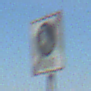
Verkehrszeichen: EndeFussgaengerzone
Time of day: MorningAfternoon
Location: Outdoor (Nature)
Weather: PartlyCloudy
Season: NotSpecified
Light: Natural